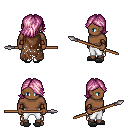
a pixel art fantasy rpg character, male body template, human, dark skin, brown tattered cape, white pants, pink swoop hairstyle, leather bracers, gray slippers, spear, four views (front, back, left, right), 2x2 character sprite sheet, small pixel art, hard edges, no anti-aliasing